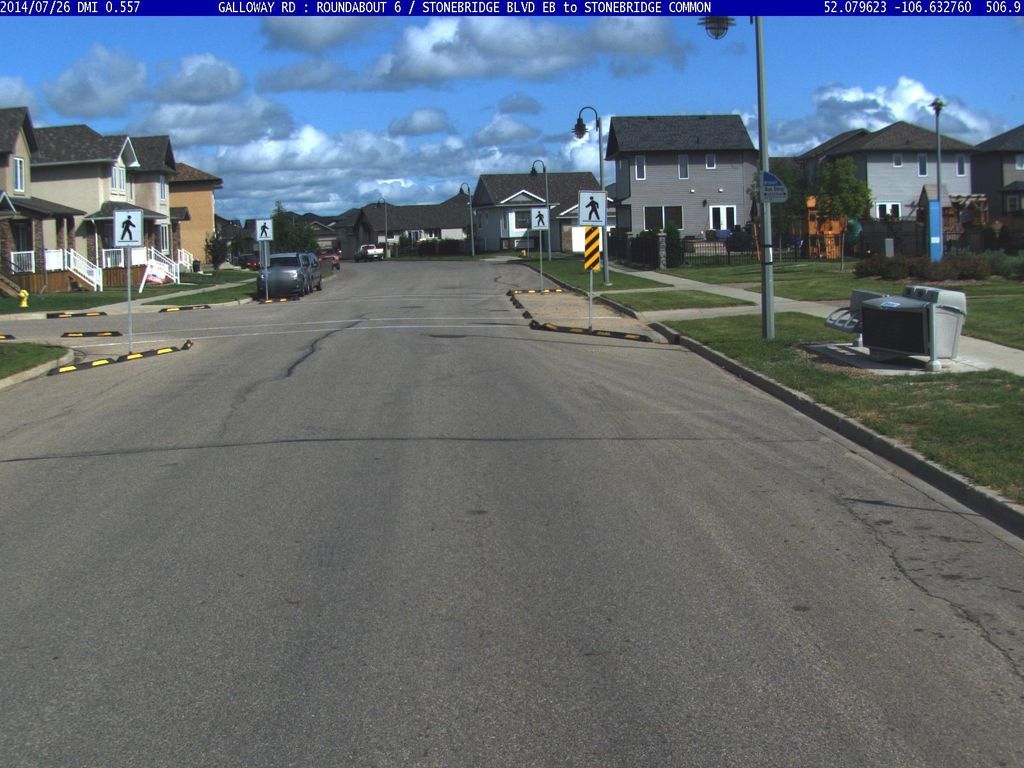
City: saskatoon